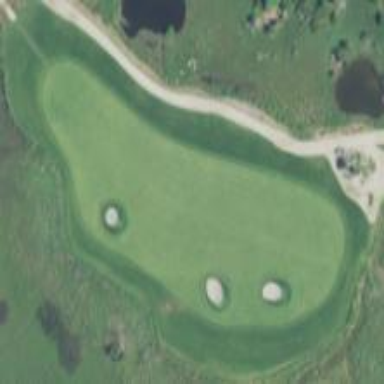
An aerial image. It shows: Rough grassy area used for golf.